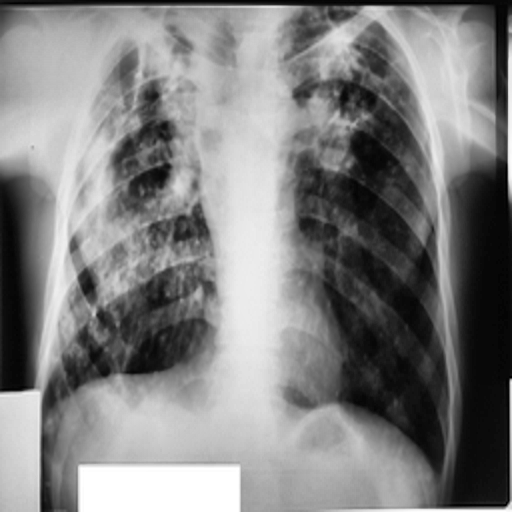
Finding: TUBERCULOSIS